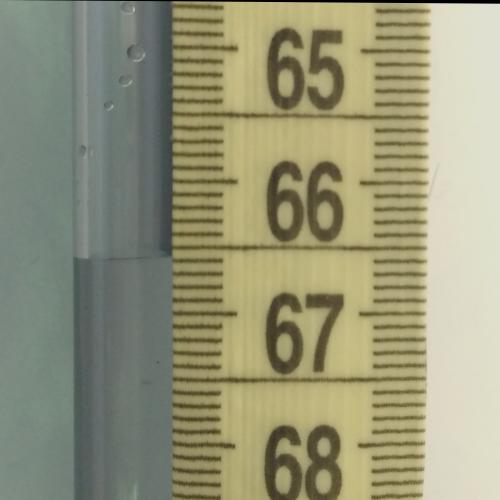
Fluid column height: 66.6 cm